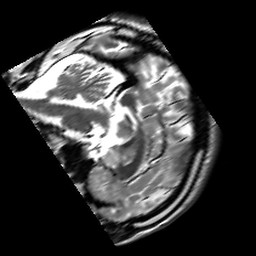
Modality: T2w
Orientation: sagittal
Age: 23
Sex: male
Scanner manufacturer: siemens
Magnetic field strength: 3 T
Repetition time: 7 s
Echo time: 0.09 s